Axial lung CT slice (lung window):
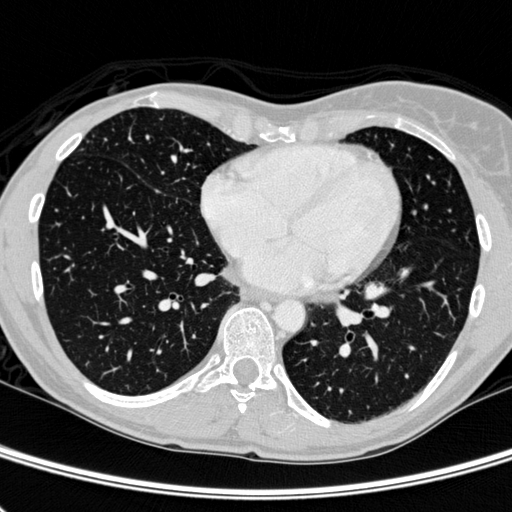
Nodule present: no